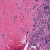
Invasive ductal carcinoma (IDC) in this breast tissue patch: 0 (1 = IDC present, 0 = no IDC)